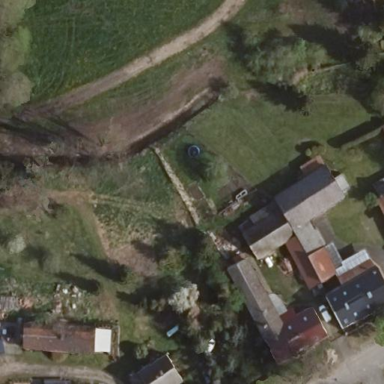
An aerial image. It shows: Allotments area.